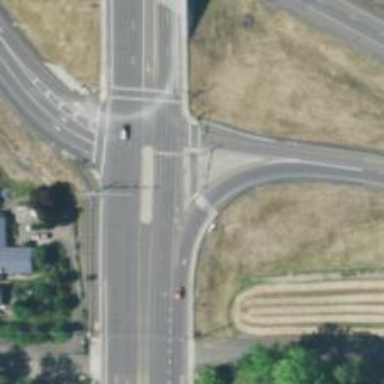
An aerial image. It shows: Footway that serves as traffic island.